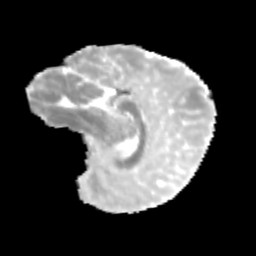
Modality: MD
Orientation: sagittal
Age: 12
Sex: female
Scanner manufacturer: siemens
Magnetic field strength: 3 T
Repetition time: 3.8 s
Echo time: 0.07 s